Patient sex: M
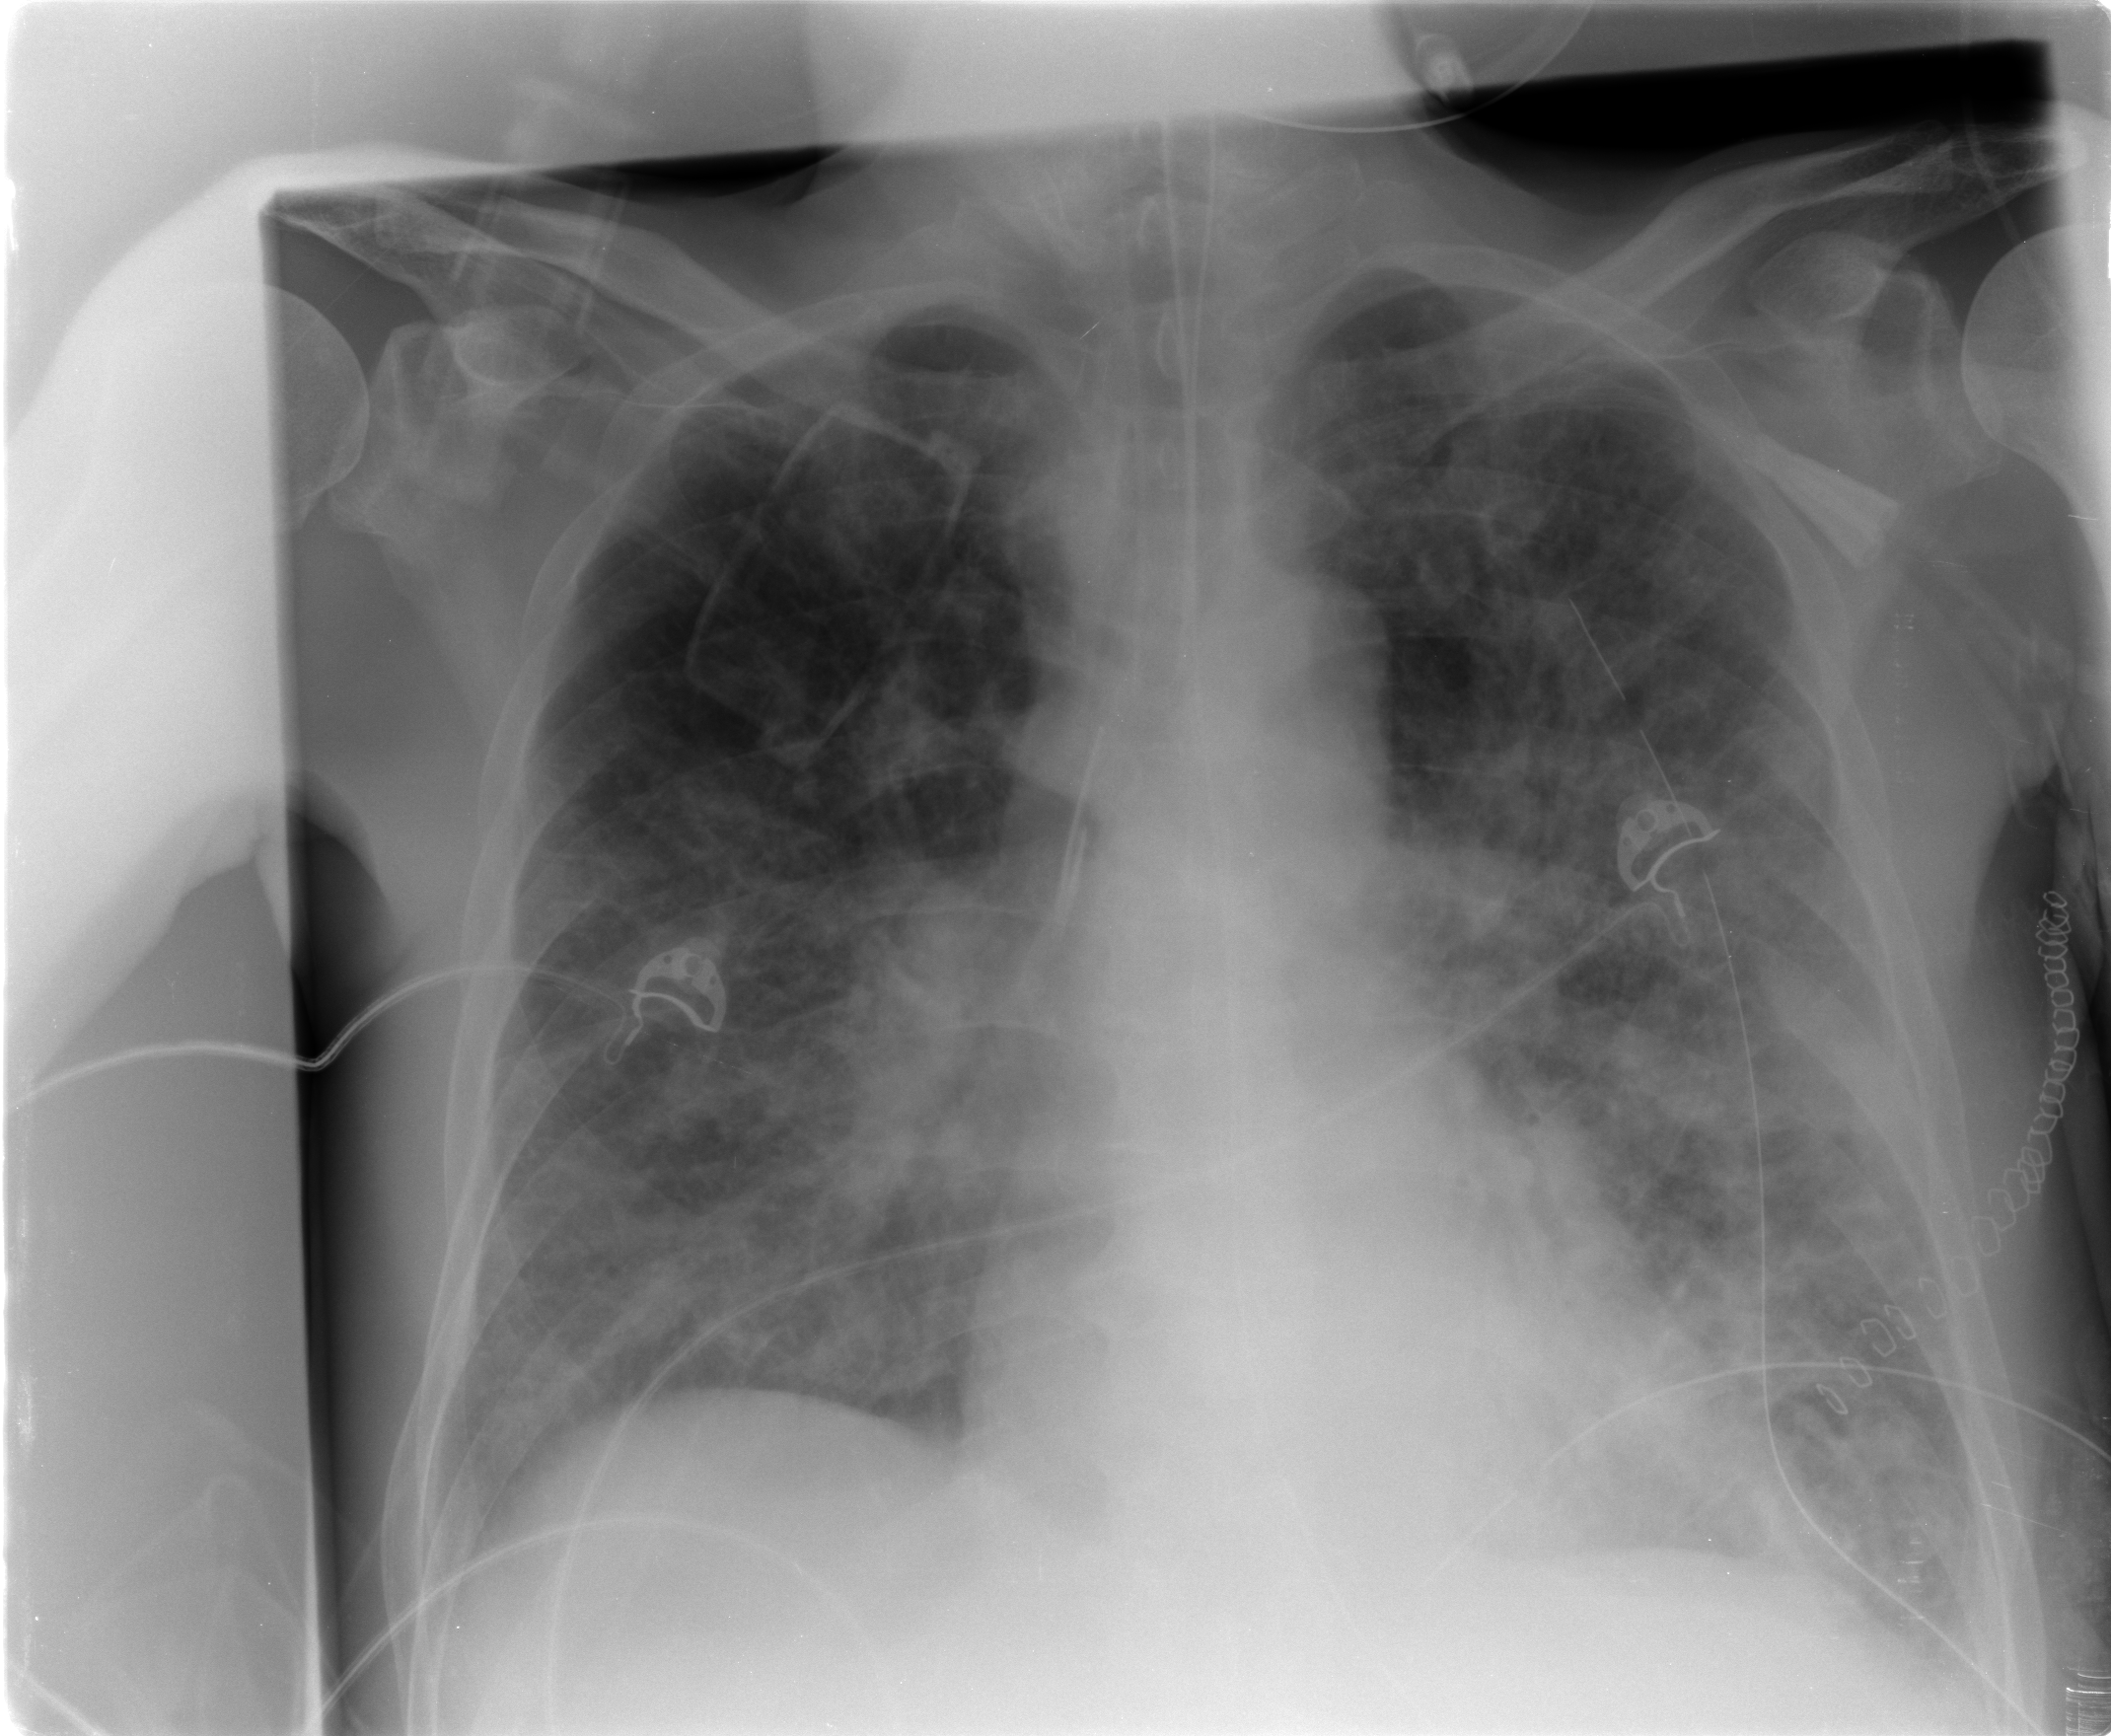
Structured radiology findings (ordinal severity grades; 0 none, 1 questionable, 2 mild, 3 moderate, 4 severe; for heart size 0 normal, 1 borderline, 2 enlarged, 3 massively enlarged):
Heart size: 0
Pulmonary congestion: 2
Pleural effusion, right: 1
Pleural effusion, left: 1
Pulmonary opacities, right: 2
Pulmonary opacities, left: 3
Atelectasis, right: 2
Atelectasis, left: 2